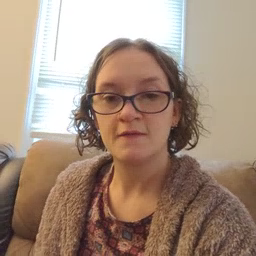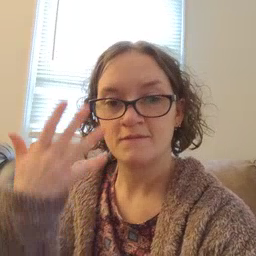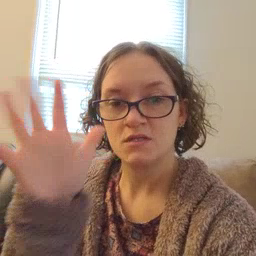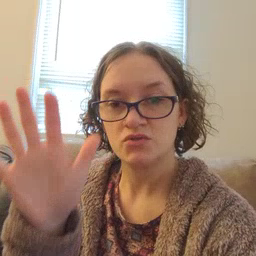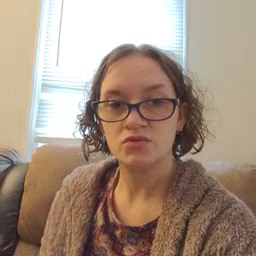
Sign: finish